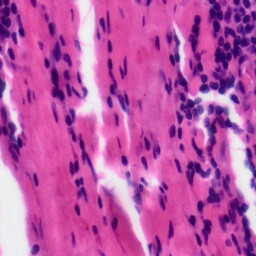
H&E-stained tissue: Tonsil